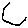
Label: hexagon